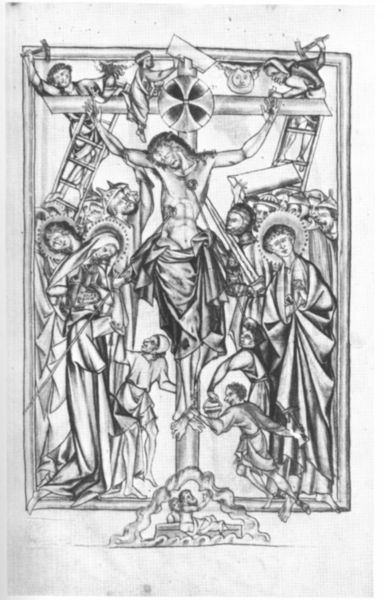
Titel: Die Lambeth Apokalypse
Institution: London, Lambeth Palace Library
Schlagwörter: wunde, menschen, schwarz, zeichnung, menge, johannes, hände, leiter, lanze, tafel, nagel, nägel, adam, kreuz, religion, seite, schwarzweiß, schwert, heiligenschein, werkzeug, christus, grab, jesus, kreuzigung, hammer, heilige, speer, maria, durck, stechen, schwerz, gekreuzigter, kreuznimbus, martyrium, passion, leitern, pöbel, christus am kreuz, heilie, kreuziger, èöbel